Question: What is the measurement shown in the image?
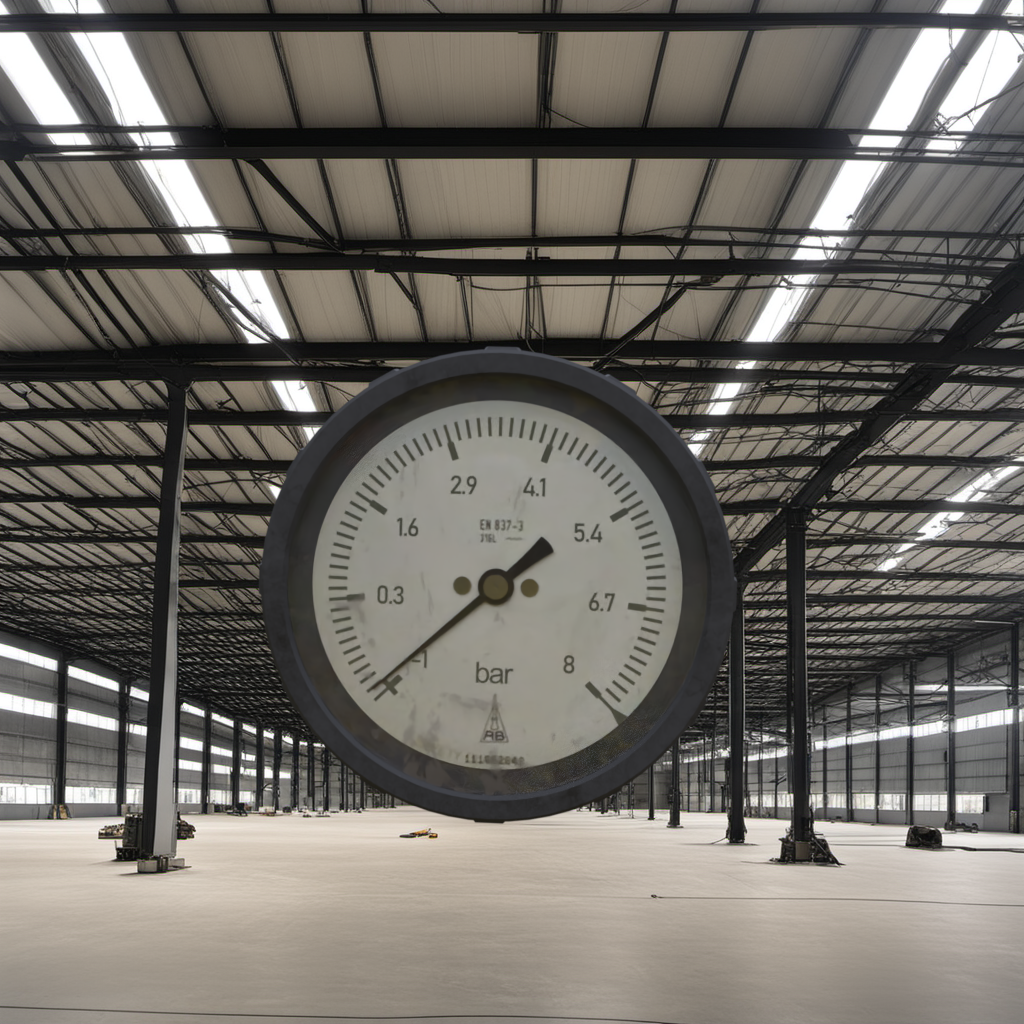
Answer: The result is -0.84
Question: What is the range of this measurement?
Answer: The range is from -1 to 8
Question: What is the minimum and maximum reading range of the measurement in the image?
Answer: The minimum value is -1 and the maximum value is 8